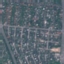
Land use / land cover class: Residential